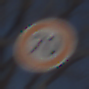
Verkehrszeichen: Geschwindigkeit70
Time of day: MorningAfternoon
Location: Outdoor (Special)
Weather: Clear
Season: Winter
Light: Natural